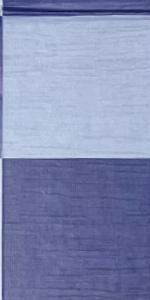
Label: Empty